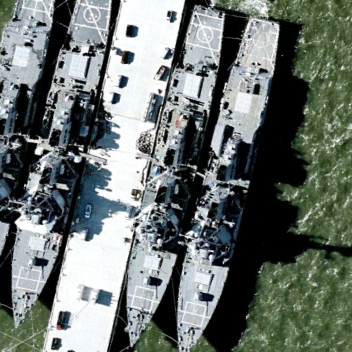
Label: destroyer